Question: - - 'pre-process''process''post-process'
Is there anything in AMQP (Rabbit-mq specifically) that can help me with the handling of these messages in that order? ('pre-process', then 'process', then 'post-process').

1. Handling the routing logic in the services themselves, so the pre-process service would have to know that the next step is process. The services would handle publishing the messages to the next exchange or queue. The only issue I have with this, is I don't necessarily want the pre-process service to know, or care about where the messages have to go next. If I need to add in another service in-between pre-process and process, I would have to change app code or configuration in pre-process, and then also make sure that the new service also knows that the next step is process.
2. Using some type of service bus. I don't know much about a Service Bus, but I think this is what it's made to handle. The only issue I have with a service bus is that all the implementations I have looked at (NServiceBus, MassTransit) look pretty heavyweight. They have their own new sets of terminology, they have lots of features, and if something goes wrong we now need to be experts in this specific bus technology, they seem to add a ton of un-needed complexity to the process.
3. Creating my own router service. Each message would contain info in it's headers about which queue it's hit. The router would then be in charge of sending the message to the correct service. Each service would always publish it's messages back to the router when they are finished doing their job. Is there any smells with doing something like this? The only issue I see with it, is that it seems like we're basically taking a lot of control away from our queue system which has pretty great routing capabilities.
Any thoughts on the matter, or some examples from the trenches would be great.
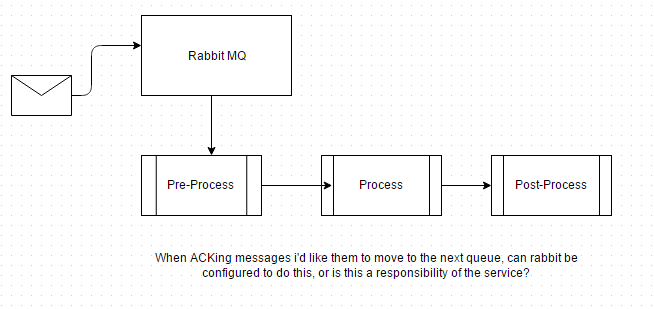
Answer: Rabbit has great routing capabilities but it does not do service orchestration. It is more the scope of a service bus which can rely on a messaging queue.
You can refine 1. :
1. A message is self-sufficient and contains all the routing logic. For example message can contain an header with all the routing logic associated to a processsing chain. For example a property routings: "routings": ["pre-process" , "process", "post-process"] So a process step does not need to know the next process step. It pops the first entry of the routings array and sent the next message to this queue. Pretty suitable if the processing step is linear, does not require conditionnal step or historization. So each service must contain the routing logic.
The third solution is simpler to manage (separation of concern between service). One service is responsible of the routing and it calls through RabbitMQ the appropriate process step. The smell may be that it needs more messages than the first solution. The cost of this drawback depends on your requirement. In fact to improve this, you will tend towards a service bus which will be a mix of solution 1) and 3).
I used at work the third solution. The processing steps are defined by a state machine.